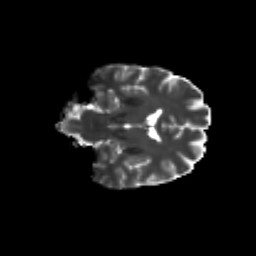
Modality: T2w
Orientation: coronal
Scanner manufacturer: siemens
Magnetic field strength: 3 T
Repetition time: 9.2 s
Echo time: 0.084 s